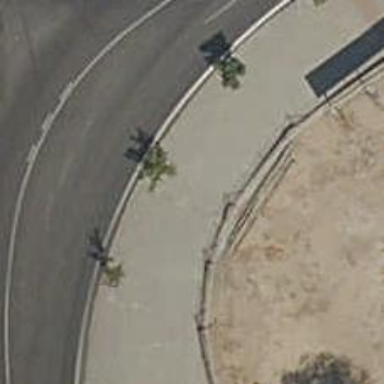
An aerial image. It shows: Sidewalk.